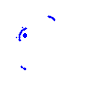
Particle: electron